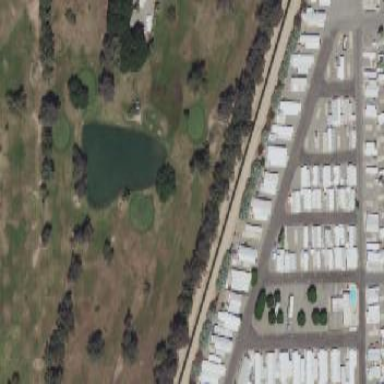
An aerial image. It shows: Leisure land designated as 9-hole golf course.